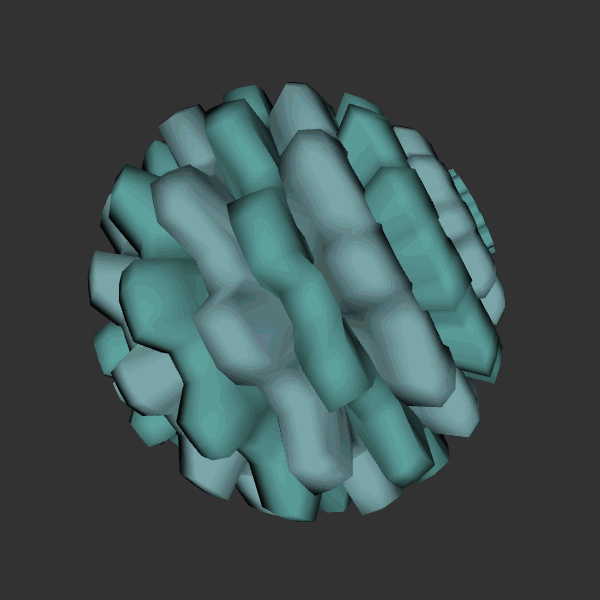
Background: dark